Fundus camera: zeiss
Shooting center: fovea
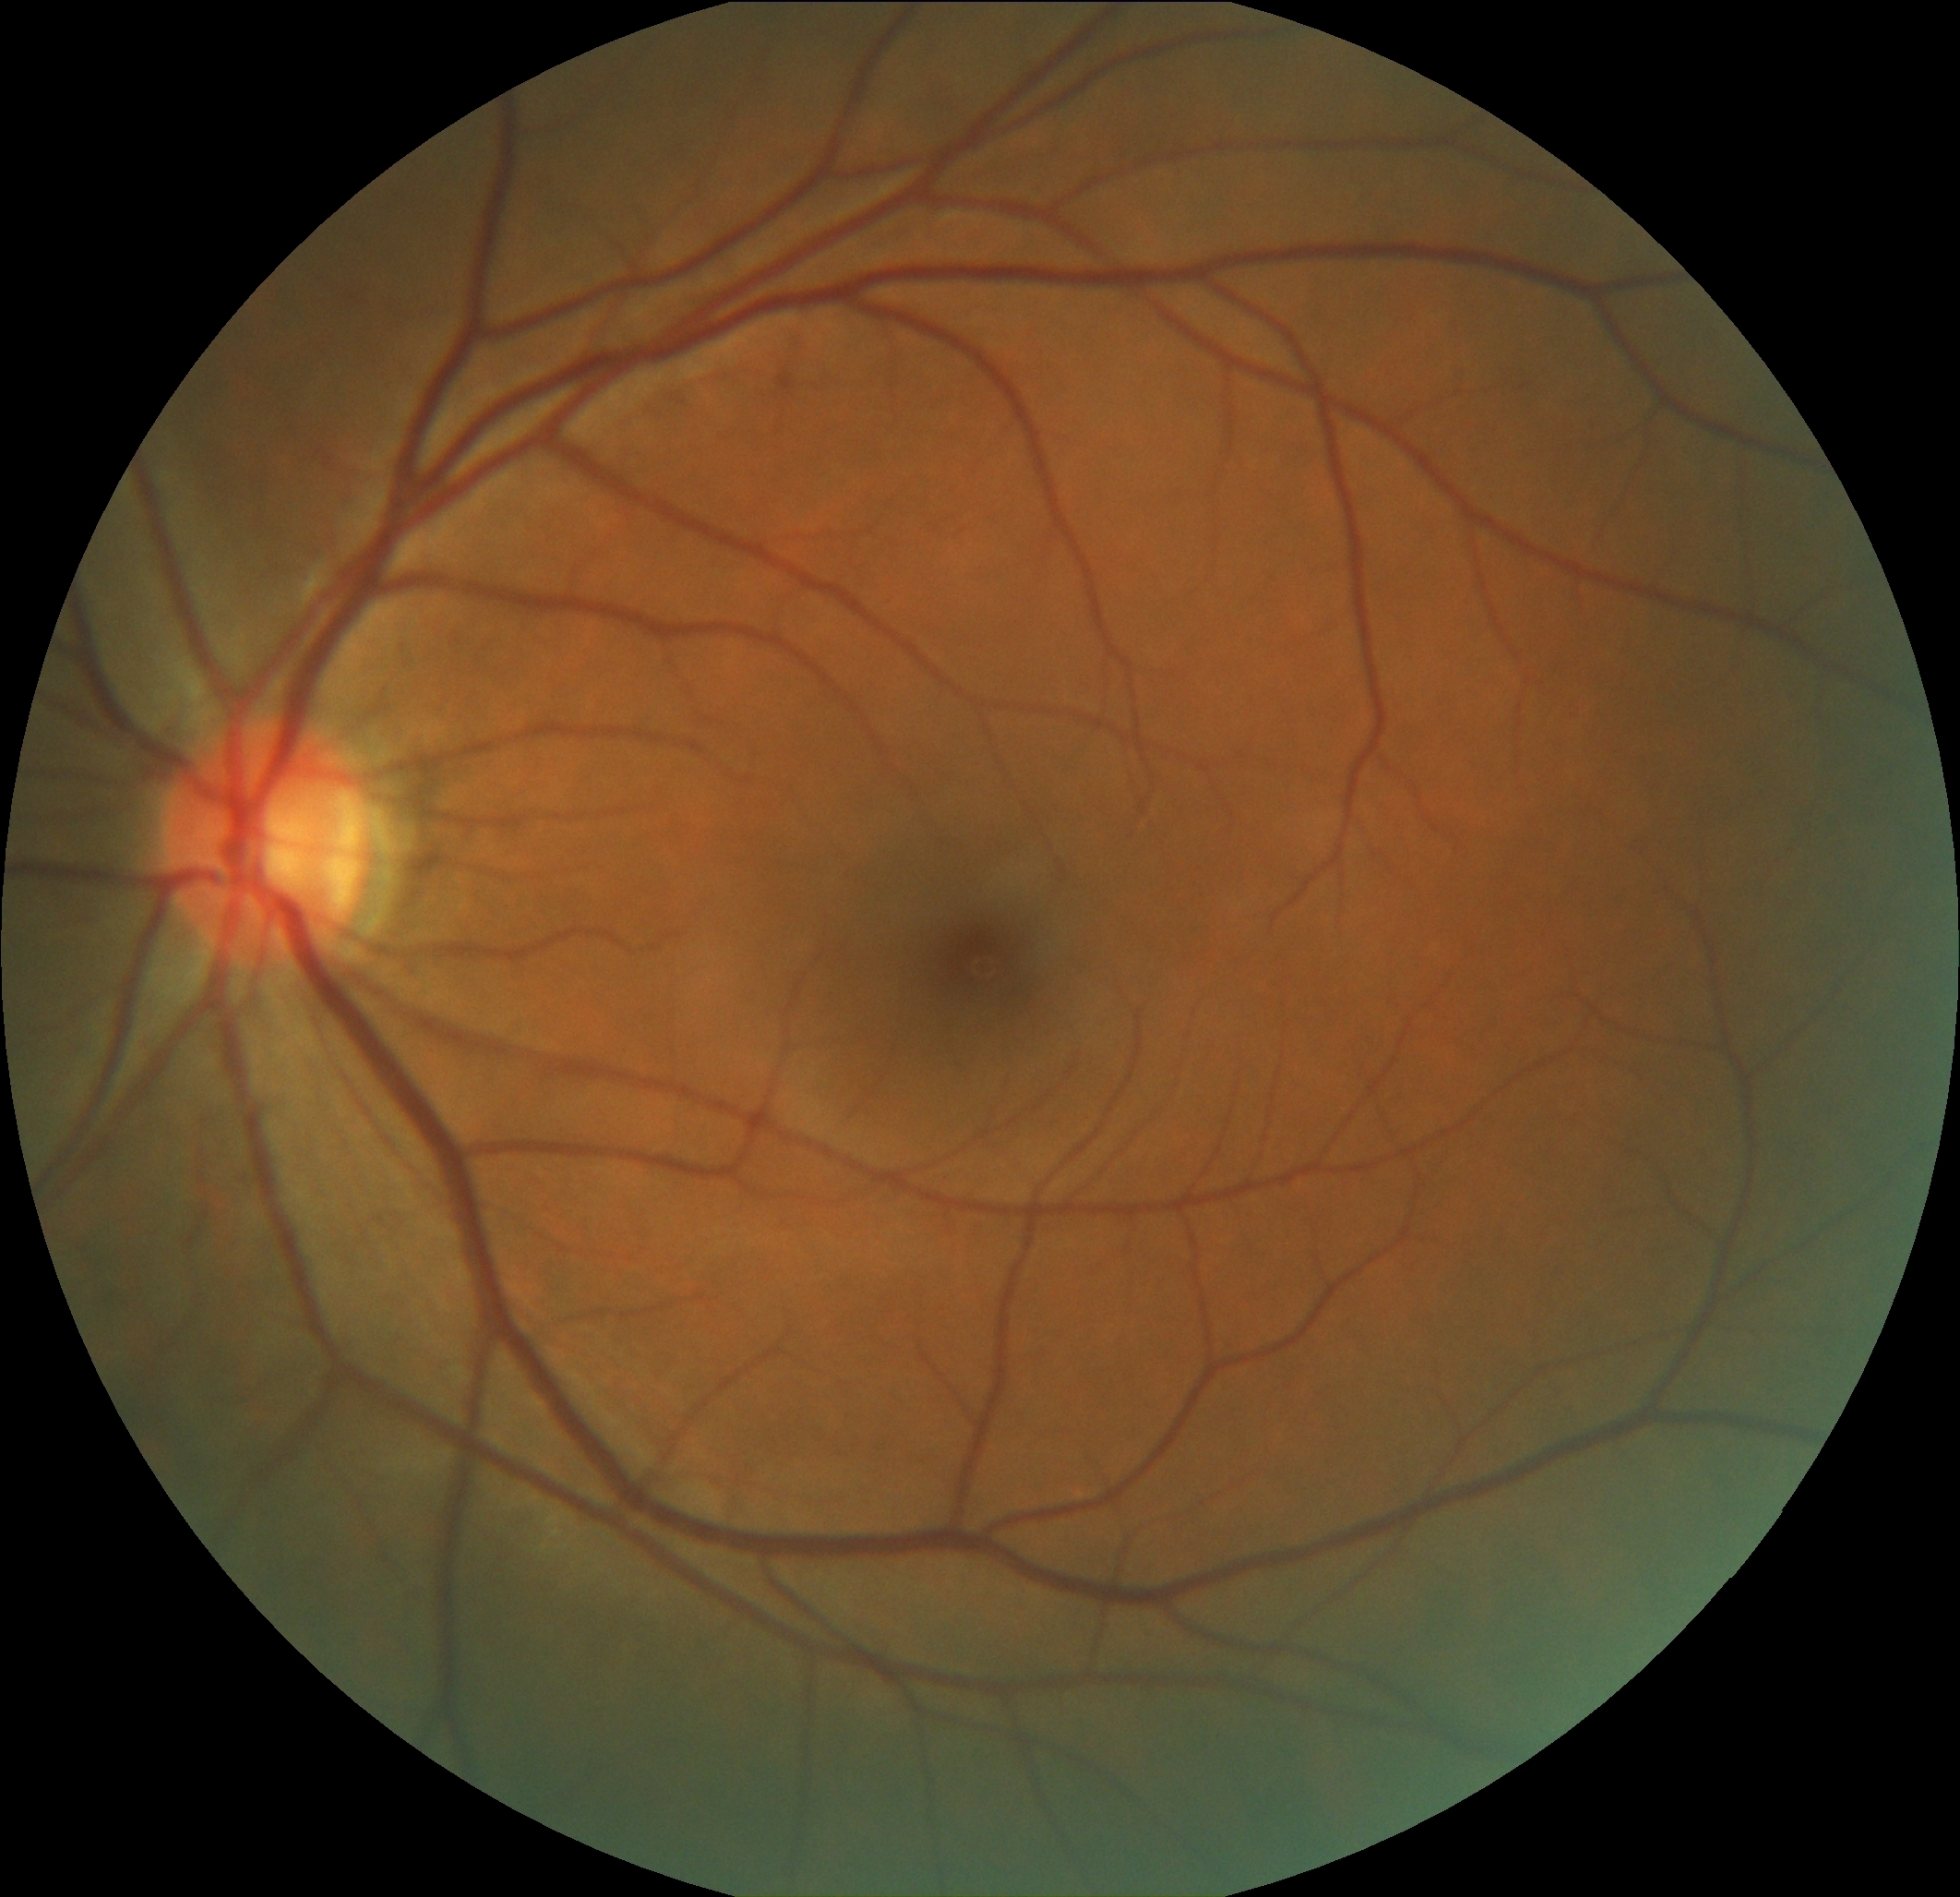
Pathologic myopia: no
Patchy retinal atrophy: present
Retinal detachment: absent